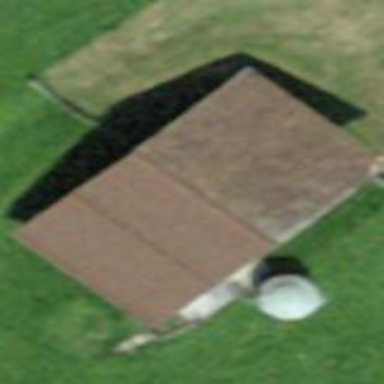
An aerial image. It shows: Barn.